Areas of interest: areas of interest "Park and greenspace"
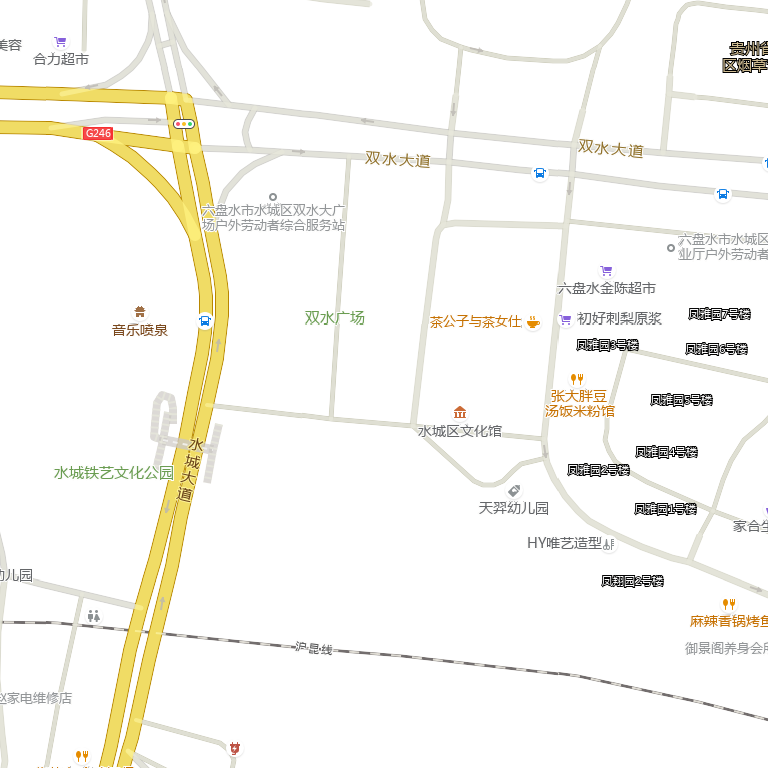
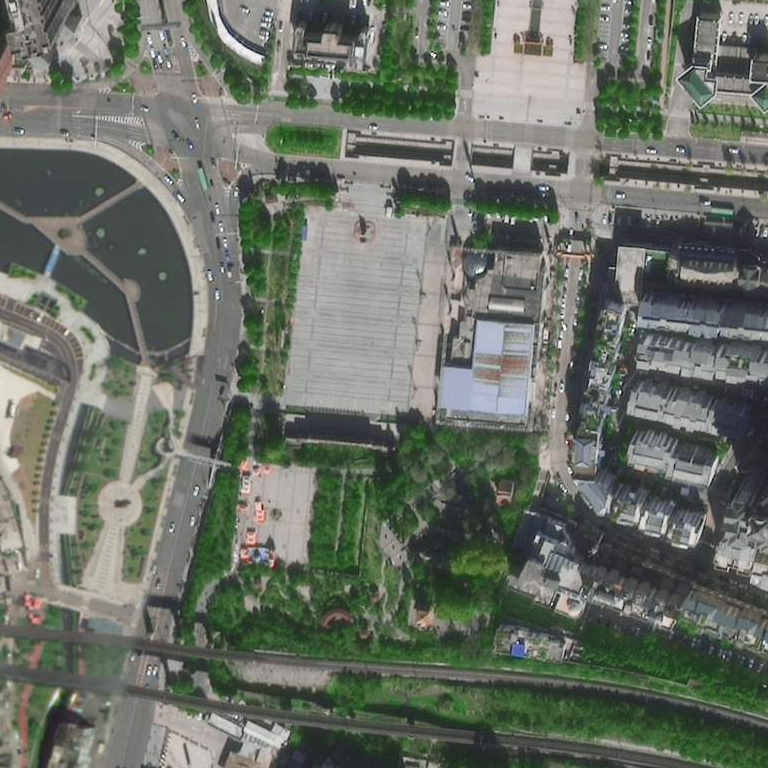